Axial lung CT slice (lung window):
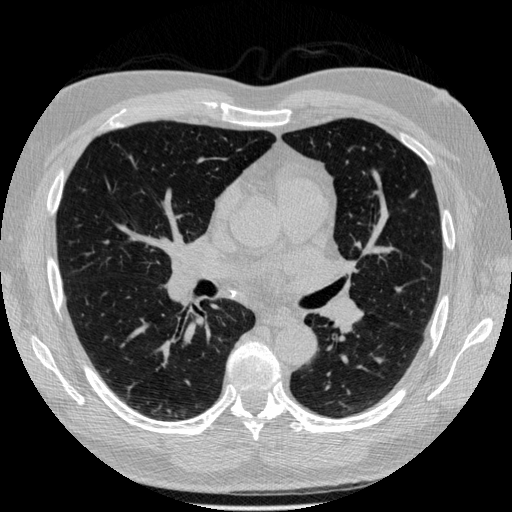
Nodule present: no